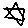
Label: star